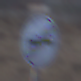
Verkehrszeichen: EndeUeberholverbot
Umgebung: Outdoor, Nature
Tageszeit: MorningAfternoon
Wetter: PartlyCloudy
Licht: Natural
Jahreszeit: NotSpecified
Kontrast: HighContrast